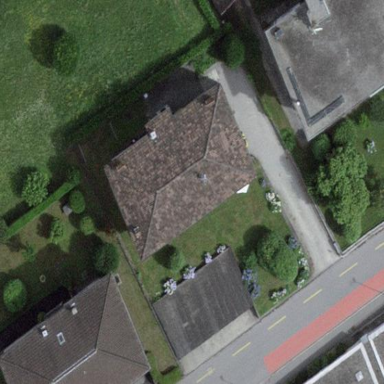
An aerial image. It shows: Building with hipped roof in brown color.